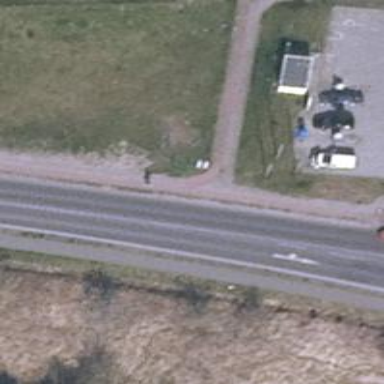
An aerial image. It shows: Asphalt road with primary designation. There is sidewalk on the left side.